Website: lowes
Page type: billing-address
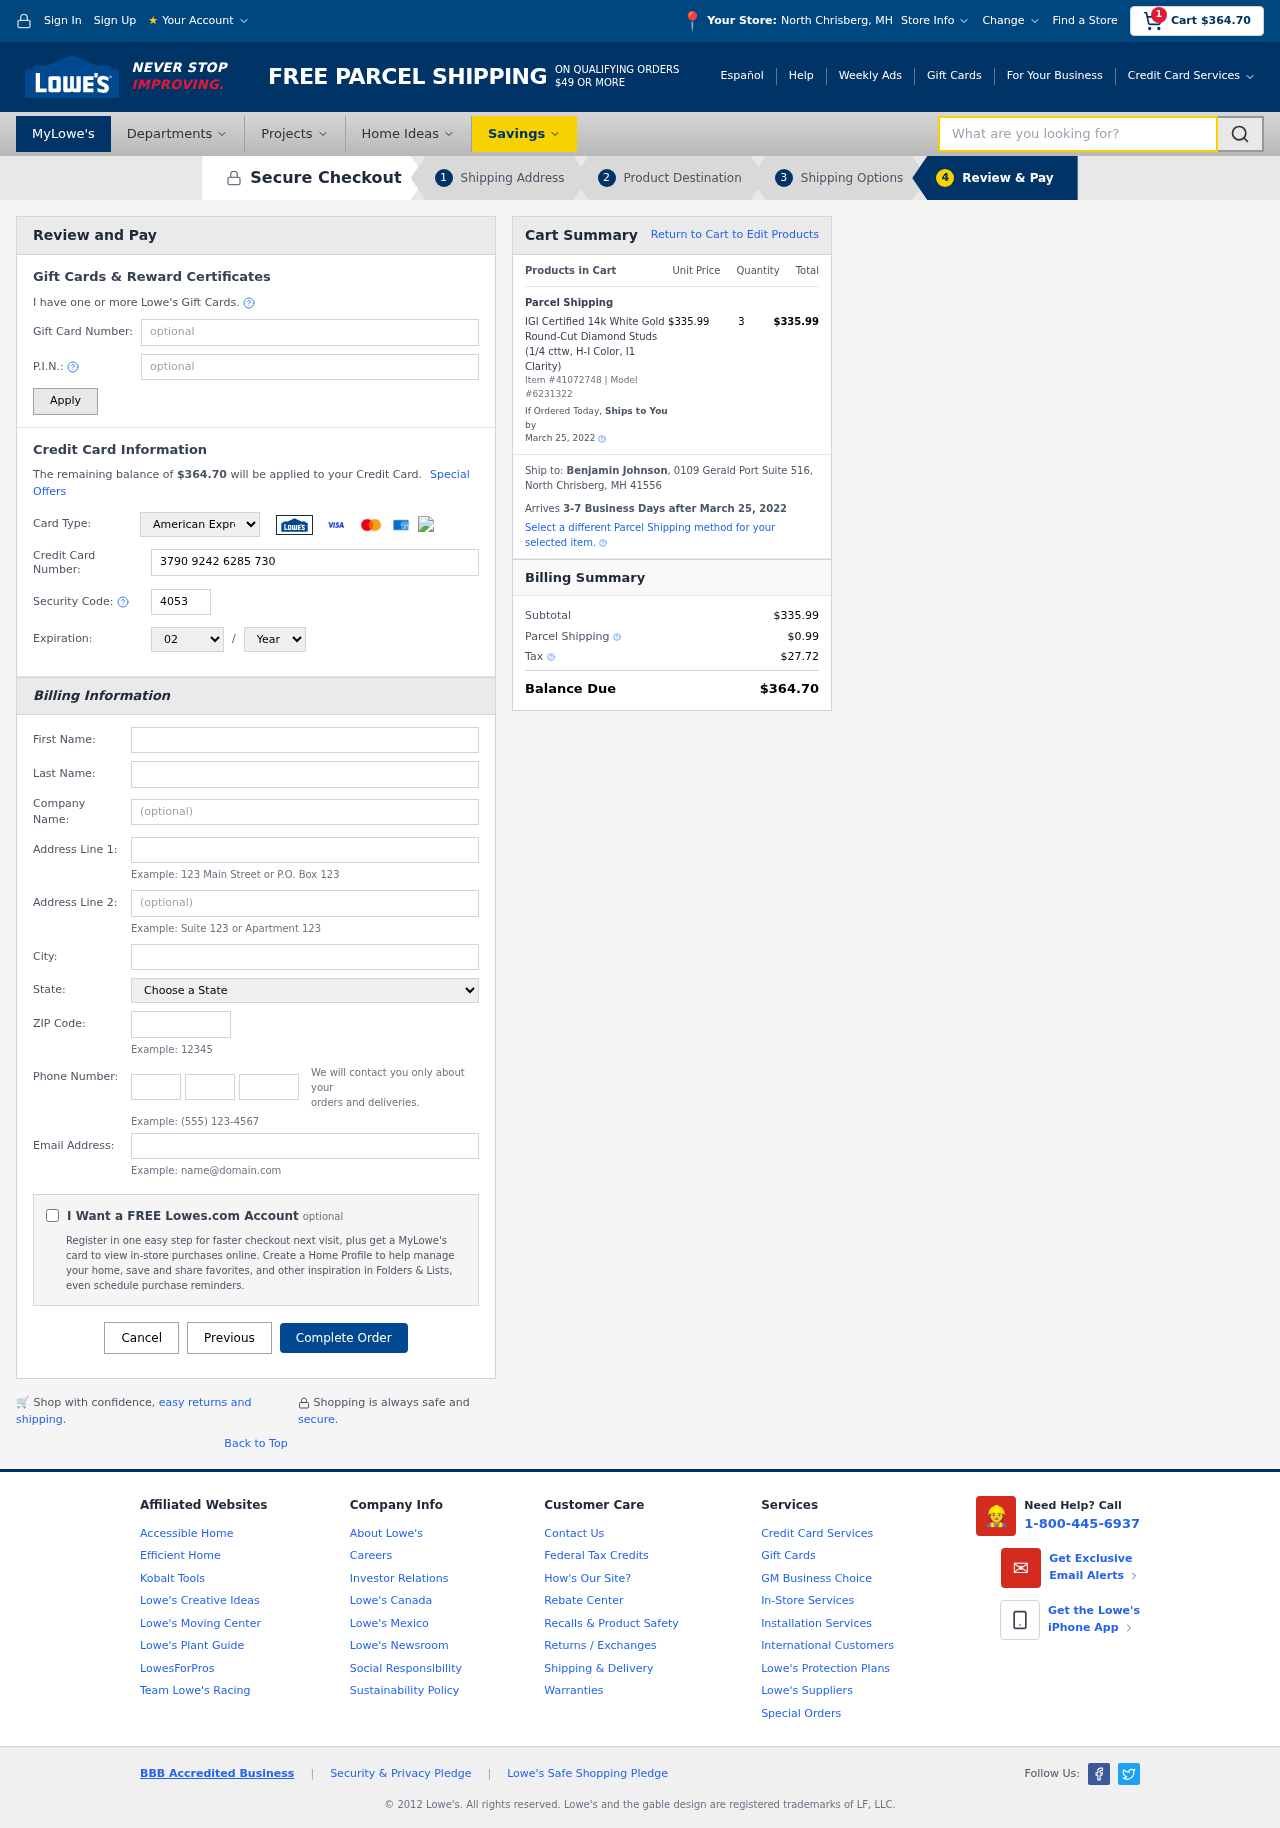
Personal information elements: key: PII_CARD_CVV
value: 4053
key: PII_CARD_EXPIRY_MONTH
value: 02
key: PII_CARD_EXPIRY_YEAR
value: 30
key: PII_CARD_NUMBER
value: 3790 9242 6285 730
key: PII_CARD_TYPE
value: American Express
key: PII_CITY
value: North Chrisberg
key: PII_CITY_STATE
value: North Chrisberg, MH
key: PII_COMPANY
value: Garrett, Powell and Moore
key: PII_EMAIL
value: benjamin.johnson@yahoo.com
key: PII_FIRSTNAME
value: Benjamin
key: PII_FULLNAME
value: Benjamin Johnson
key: PII_LASTNAME
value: Johnson
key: PII_PHONE_AREA
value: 809
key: PII_PHONE_PREFIX
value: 621
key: PII_PHONE_SUFFIX
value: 4757
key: PII_POSTCODE
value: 41556
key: PII_STATE
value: MH
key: PII_STREET
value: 0109 Gerald Port Suite 516
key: PII_CITY_STATE_ZIP
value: North Chrisberg, MH 41556
Product elements: key: PRODUCT1_NAME
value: IGI Certified 14k White Gold Round-Cut Diamond Studs (1/4 cttw, H-I Color, I1 Clarity)
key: PRODUCT1_PRICE
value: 335.99
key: PRODUCT1_QUANTITY
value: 3
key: PRODUCT_ITEM_NUMBER
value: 41072748
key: PRODUCT_MODEL_NUMBER
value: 6231322
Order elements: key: ORDER_SUBTOTAL
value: $364.70
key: ORDER_TOTAL
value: $364.70
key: ORDER_SHIPPING_DATE
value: March 25, 2022
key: ORDER_SUBTOTAL
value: $335.99
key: ORDER_DELIVERY_DATE
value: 3-7 Business Days after March 25, 2022
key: ORDER_SHIPPING_DATE2
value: March 25, 2022
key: ORDER_SUBTOTAL2
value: $335.99
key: ORDER_SHIPPING_COST
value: $0.99
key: ORDER_TAX
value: $27.72
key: ORDER_TOTAL2
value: $364.70
Search elements: key: HEADER_SEARCH
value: What are you looking for?